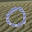
Label: 0